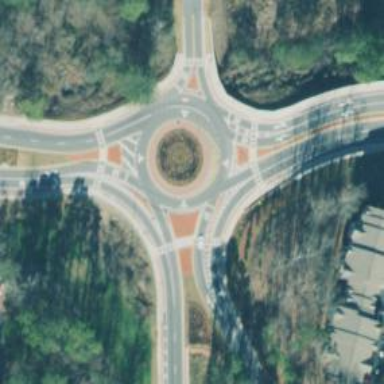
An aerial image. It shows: Roundabout at tertiary road junction.